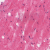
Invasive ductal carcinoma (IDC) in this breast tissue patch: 0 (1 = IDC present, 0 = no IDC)